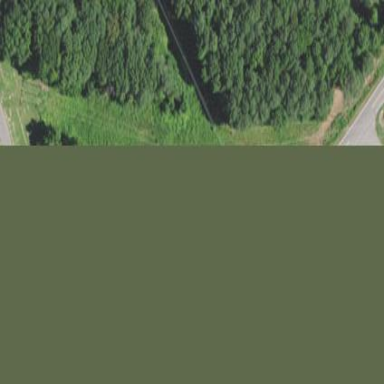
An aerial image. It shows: Mixed woodland with variety of leaf types and cycles.